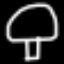
Label: mushroom